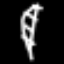
Label: leaf